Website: macys
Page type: gifting
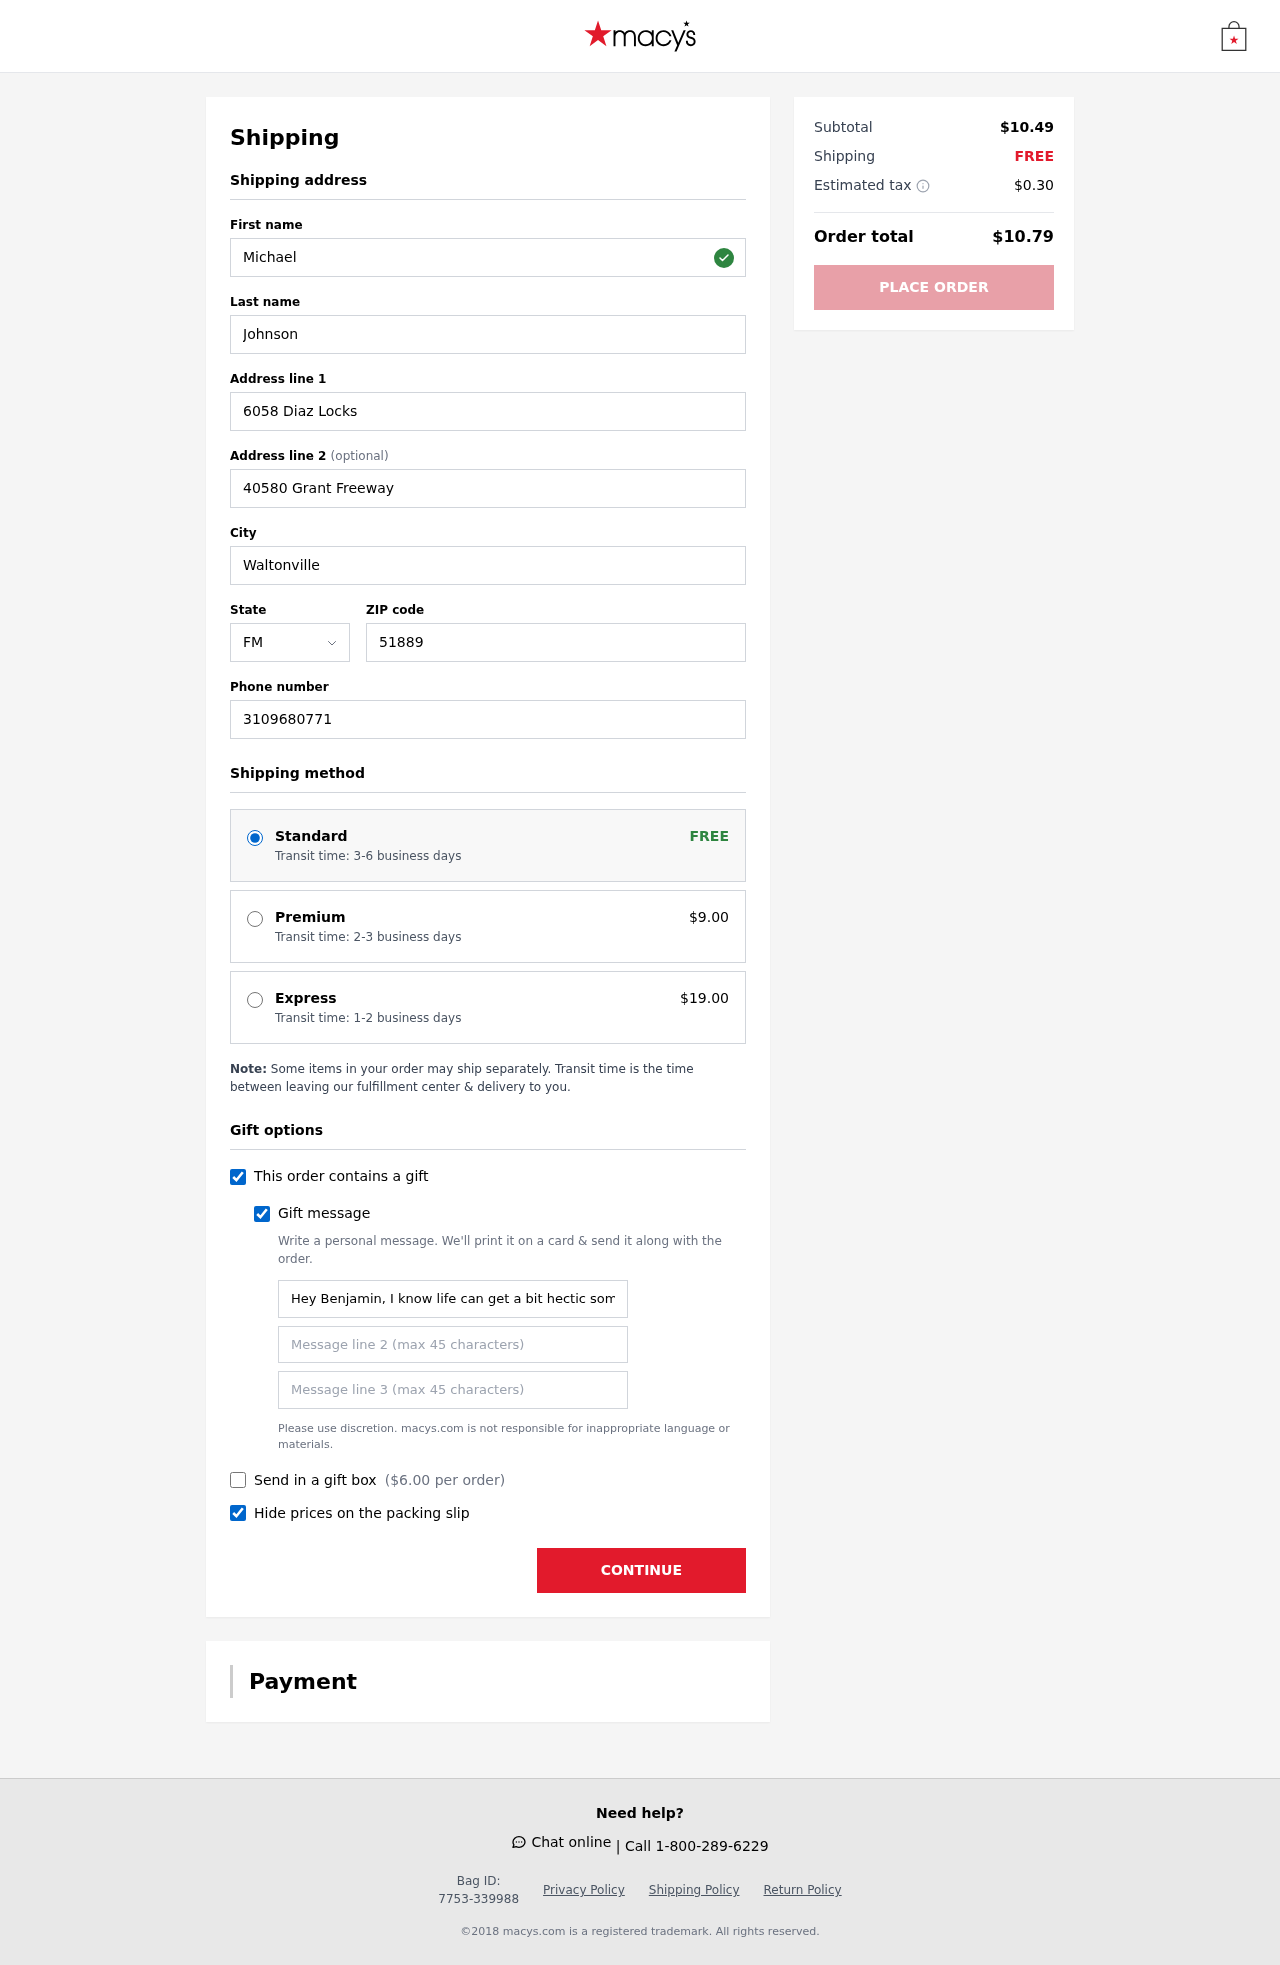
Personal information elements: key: PII_STATE_ABBR
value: FM
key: PII_FIRSTNAME
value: Michael
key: PII_LASTNAME
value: Johnson
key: PII_STREET
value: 6058 Diaz Locks
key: PII_STREET2
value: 40580 Grant Freeway
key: PII_CITY
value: Waltonville
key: PII_POSTCODE
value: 51889
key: PII_PHONE
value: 3109680771
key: PII_GIFT_MESSAGE
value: Hey Benjamin, I know life can get a bit hectic sometimes, so I thought these melatonin lozenges might help you catch some better Z's! Here’s to peaceful nights and refreshed mornings. Enjoy!  Michael
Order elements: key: ORDER_SHIPPING_STANDARD
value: Transit time: 3-6 business days
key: ORDER_SHIPPING_PREMIUM
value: Transit time: 2-3 business days
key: ORDER_SHIPPING_PREMIUM_PRICE
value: $9.00
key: ORDER_SHIPPING_EXPRESS
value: Transit time: 1-2 business days
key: ORDER_SHIPPING_EXPRESS_PRICE
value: $19.00
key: ORDER_GIFT_BOX_PRICE
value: $6.00
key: ORDER_SUBTOTAL
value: $10.49
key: ORDER_SHIPPING_COST
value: FREE
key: ORDER_TAX
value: $0.30
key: ORDER_TOTAL
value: $10.79